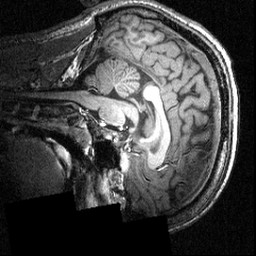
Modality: T1w
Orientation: sagittal
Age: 21
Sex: male
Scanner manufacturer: siemens
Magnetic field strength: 3.951 T
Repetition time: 1.5 s
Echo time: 0.00335 s